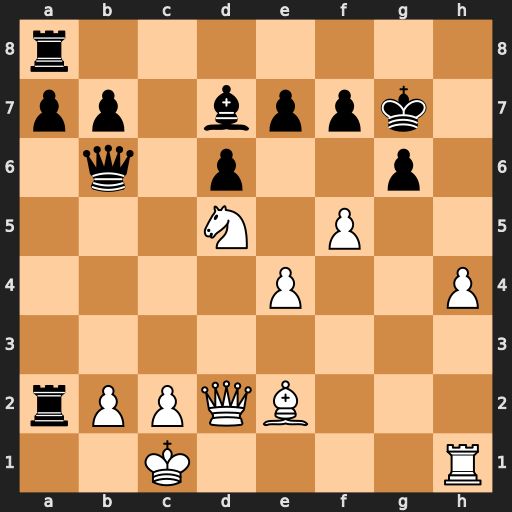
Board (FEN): r7/pp1bppk1/1q1p2p1/3N1P2/4P2P/8/rPPQB3/2K4R
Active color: w
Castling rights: -
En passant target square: -
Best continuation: Qc3+ f6 Nxb6